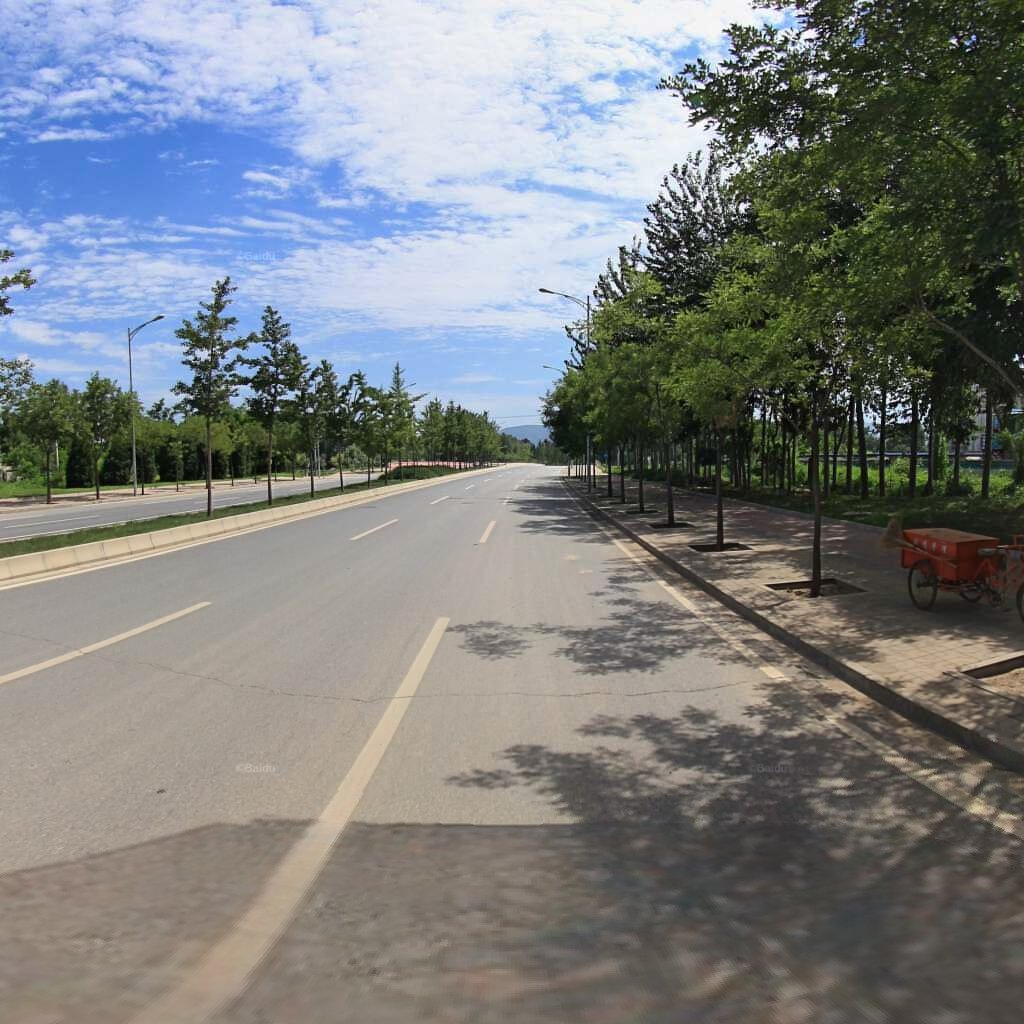
Region: Haidian
Road damage annotations: transverse crack